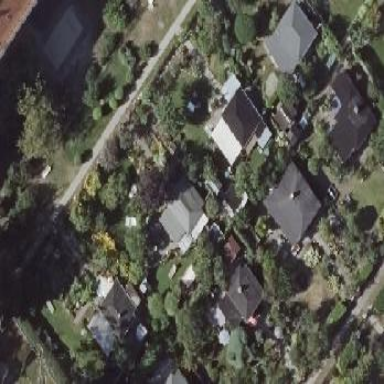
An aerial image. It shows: Plot within allotments.